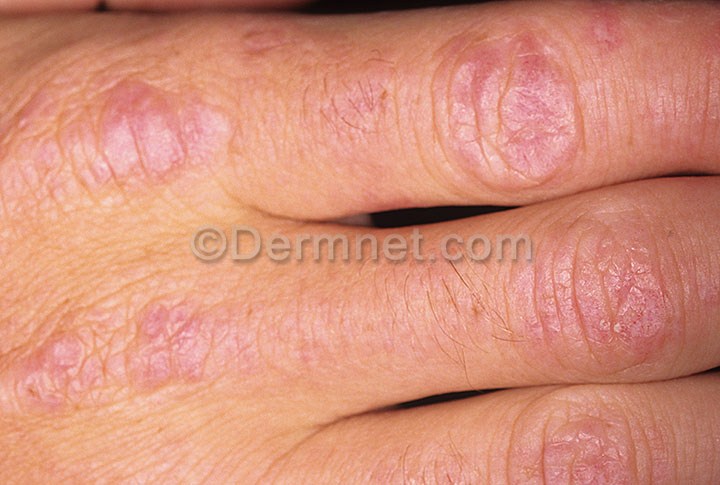
Disease: Lupus and other Connective Tissue diseases